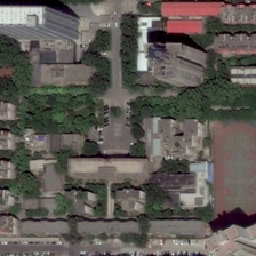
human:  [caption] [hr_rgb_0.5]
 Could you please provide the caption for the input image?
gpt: Teaching near the playground

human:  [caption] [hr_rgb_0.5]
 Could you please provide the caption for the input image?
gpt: The playground is near the altar.

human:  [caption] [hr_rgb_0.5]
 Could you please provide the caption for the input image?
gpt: The playground is near the teaching building.

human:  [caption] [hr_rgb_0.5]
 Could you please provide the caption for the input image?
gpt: The theme park is near the building.

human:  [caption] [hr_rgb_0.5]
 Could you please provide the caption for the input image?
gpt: The theme park is near the school building.